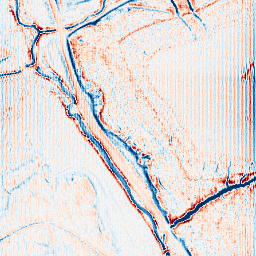
Category: edge_preserving
Decomposition family: anisotropic_diffusion
Decomposition parameters: iterations: 50
kappa: 100
gamma: 0.05
Upsampling method: fft_zeropad
Upsampling parameters: scale: 8
Upsampling scale: 8